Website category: camera
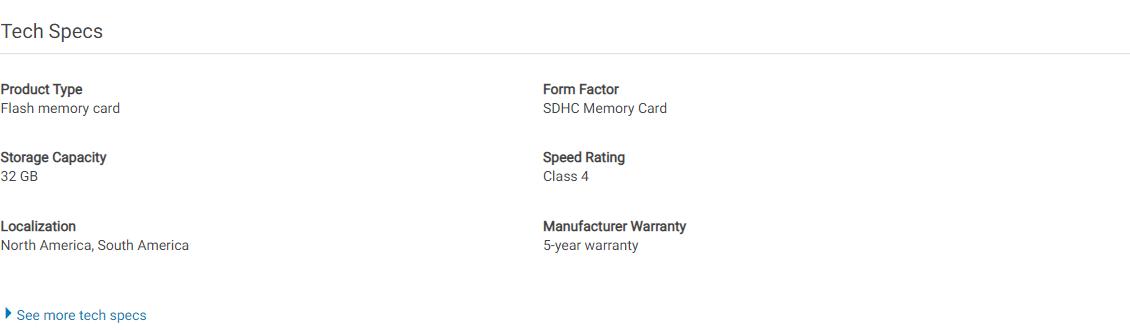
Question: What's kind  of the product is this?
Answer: Flash memory card

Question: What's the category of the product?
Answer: Flash memory card

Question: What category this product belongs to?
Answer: Flash memory card

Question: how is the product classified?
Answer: Flash memory card

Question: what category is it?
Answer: Flash memory card

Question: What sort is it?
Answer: Flash memory card

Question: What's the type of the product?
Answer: Flash memory card